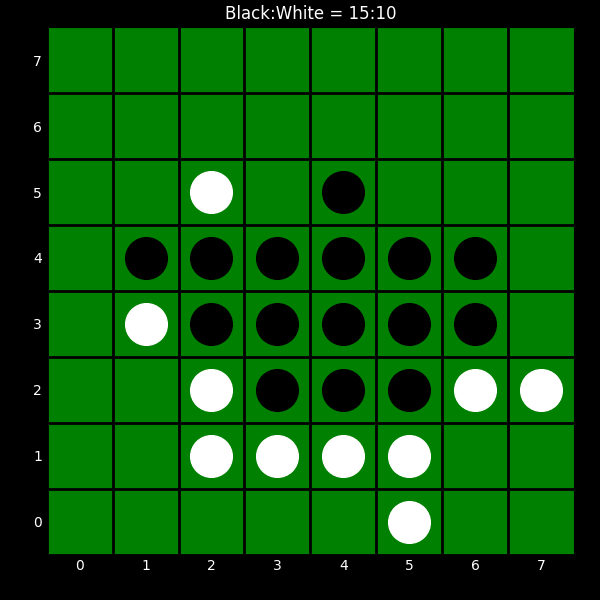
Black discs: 15
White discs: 10